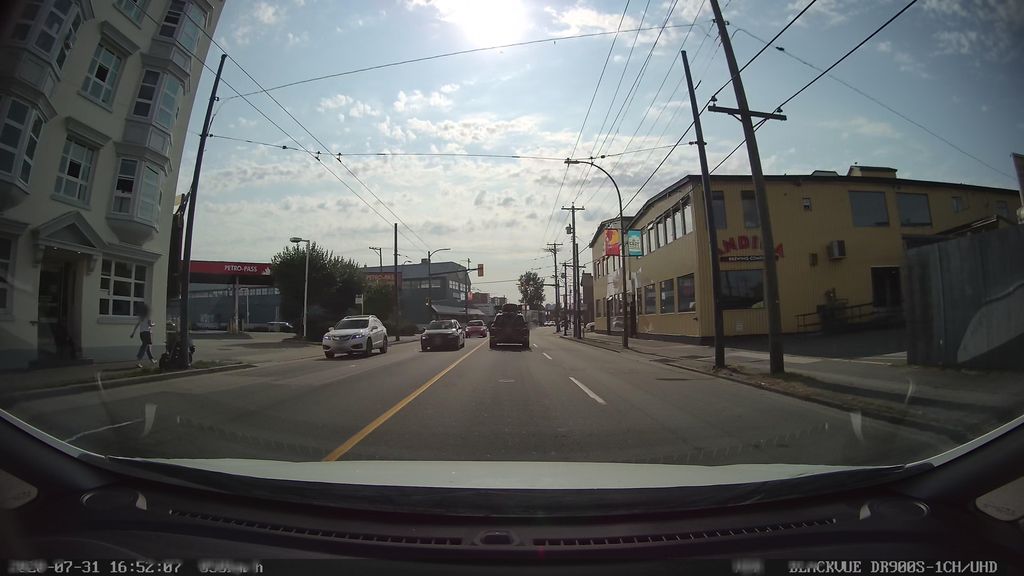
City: vancouver